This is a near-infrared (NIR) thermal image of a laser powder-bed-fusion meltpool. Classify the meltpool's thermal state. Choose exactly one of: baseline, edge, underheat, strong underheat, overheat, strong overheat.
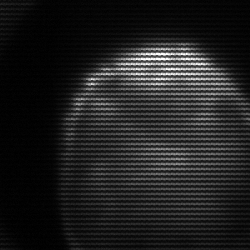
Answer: edge